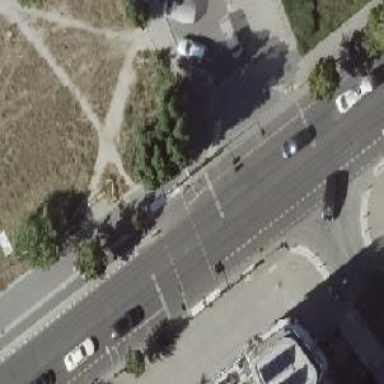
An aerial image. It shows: Road with traffic signals controlling the flow of traffic.